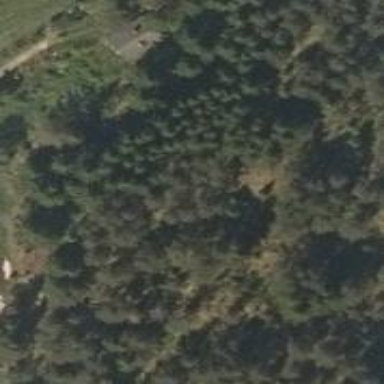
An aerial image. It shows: Forest area.